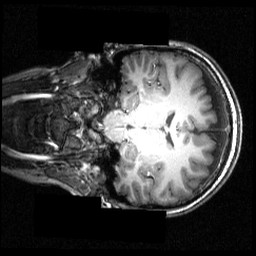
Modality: T1w
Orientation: coronal
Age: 18
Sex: female
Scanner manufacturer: siemens
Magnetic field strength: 3.951 T
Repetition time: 1.5 s
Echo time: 0.00335 s